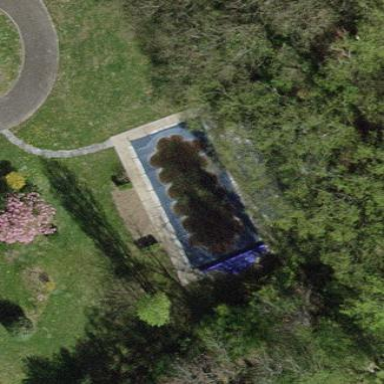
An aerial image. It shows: Swimming pool located in leisure land.